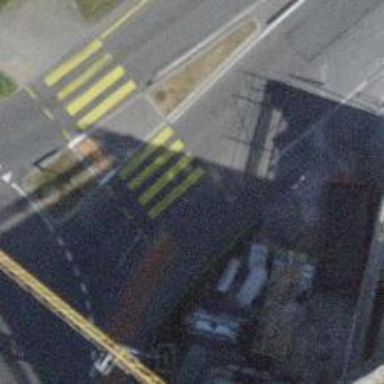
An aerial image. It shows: Kerb serving as barrier.